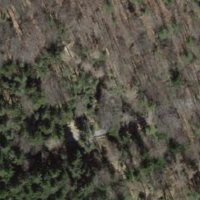
EUNIS habitat code: 41
Species observed at this site:
Prunella vulgaris
Lapsana communis